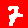
Digit: 7